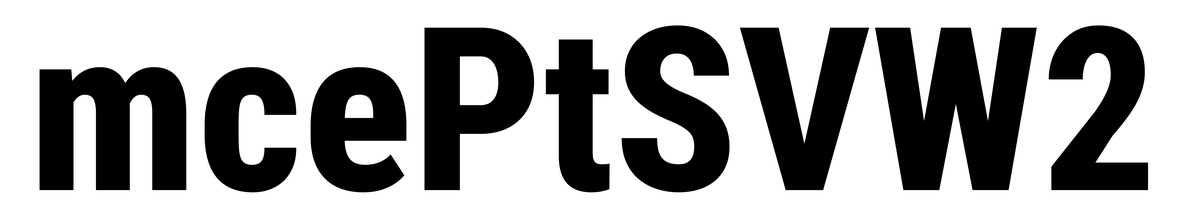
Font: Roboto_Condensed_ExtraBold